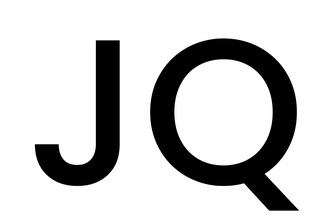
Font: Poppins-Medium